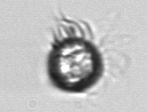
Label: Ciliophora